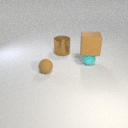
small brown rubber sphere to the left of small cyan rubber sphere